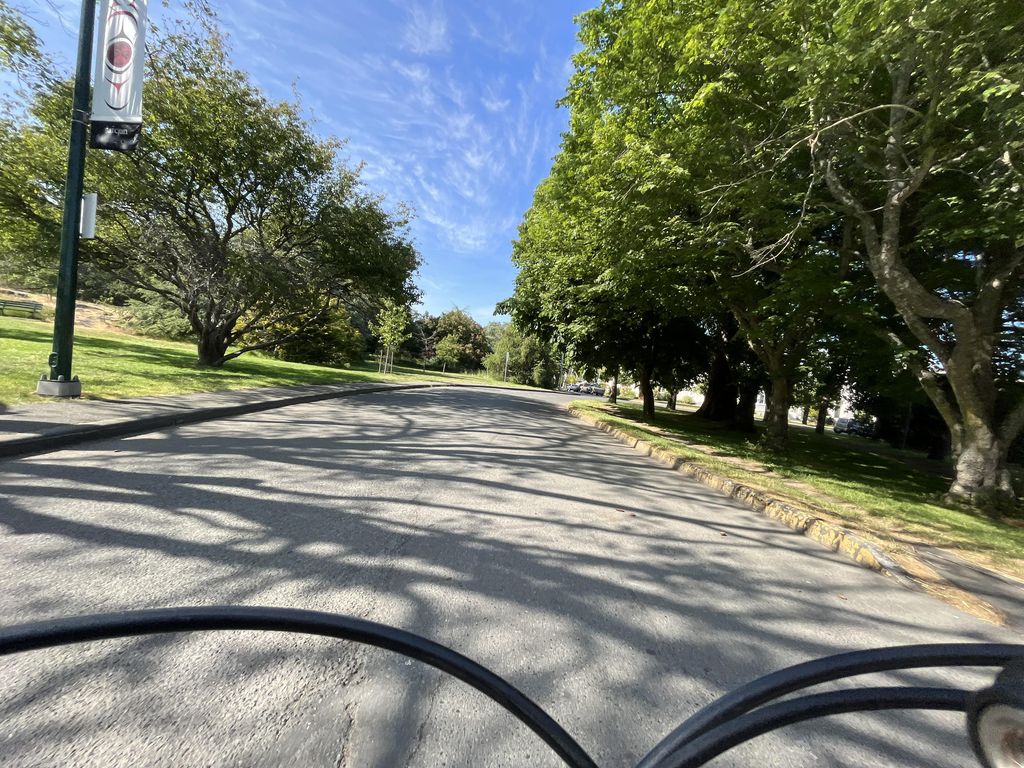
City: victoria